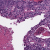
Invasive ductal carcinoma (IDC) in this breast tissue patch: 0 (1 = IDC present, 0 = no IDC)